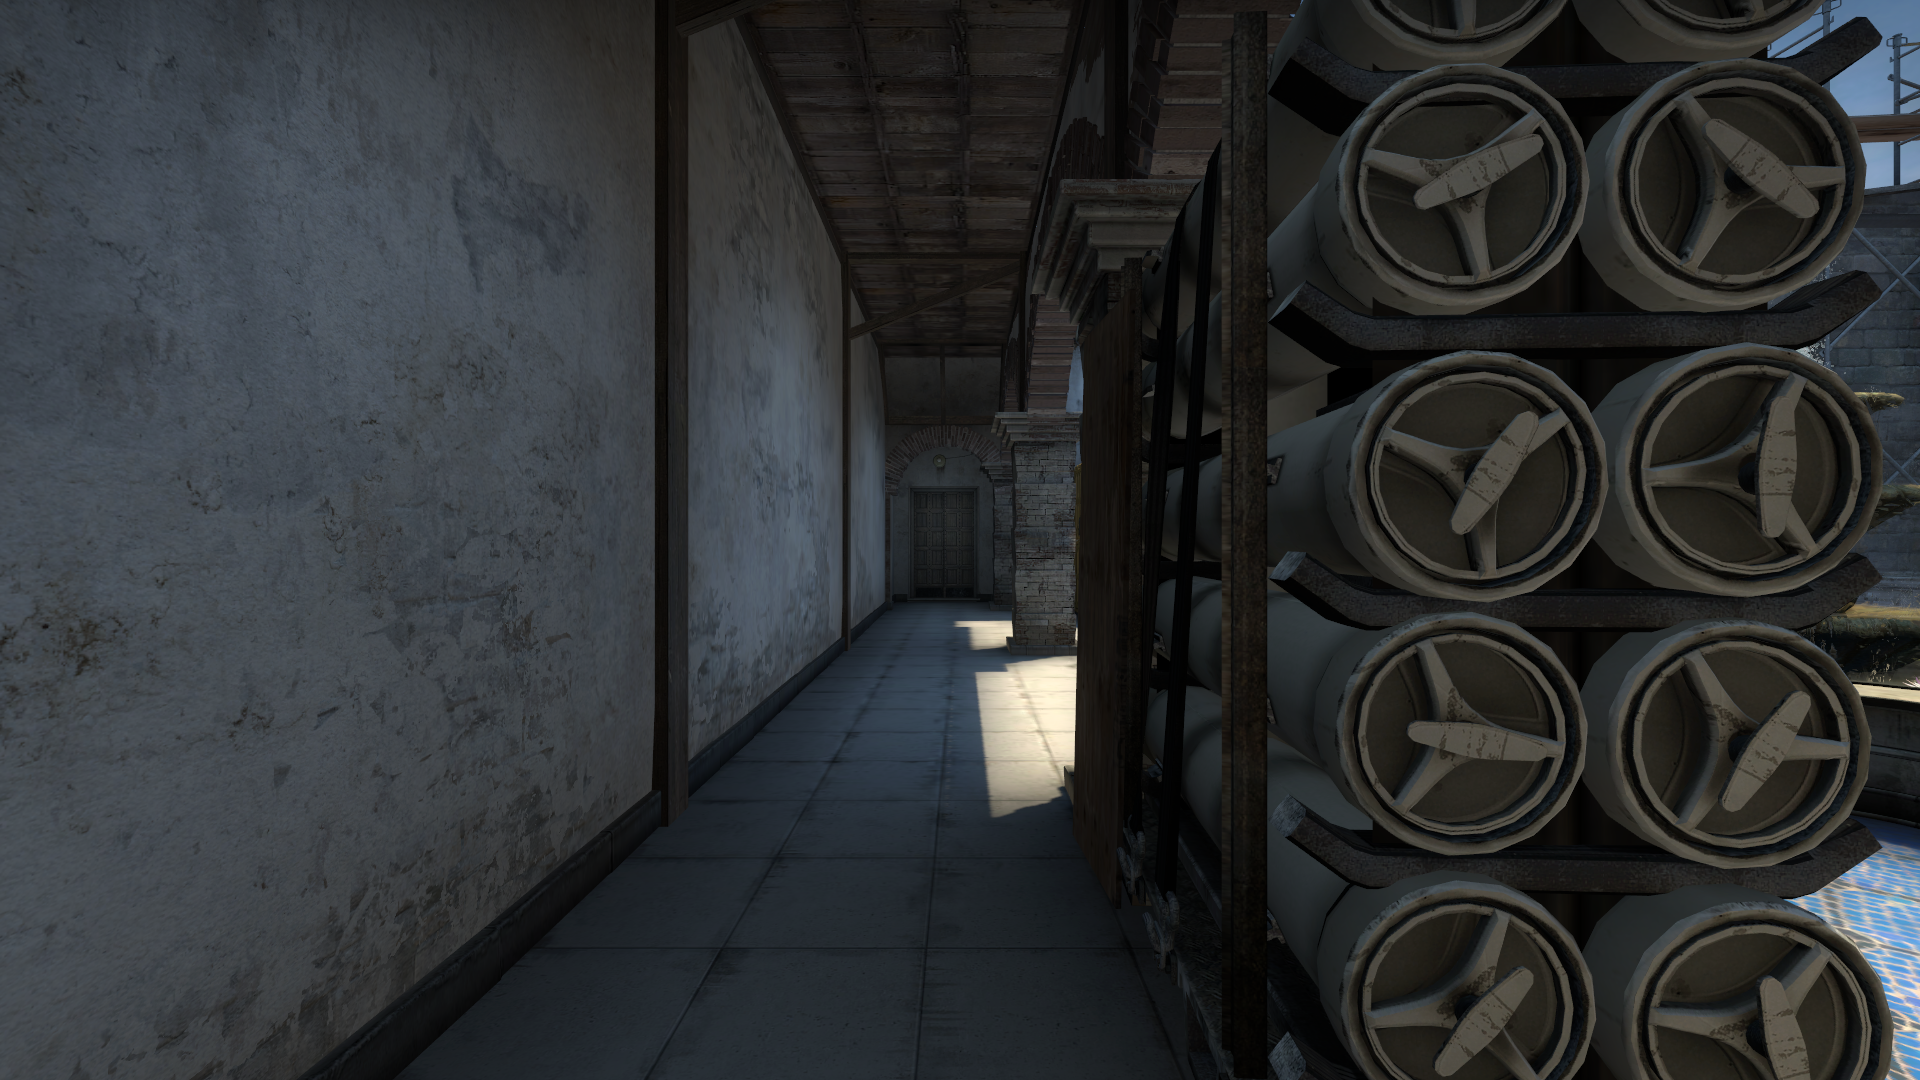
Map: de_inferno